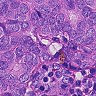
Metastatic tissue present: yes